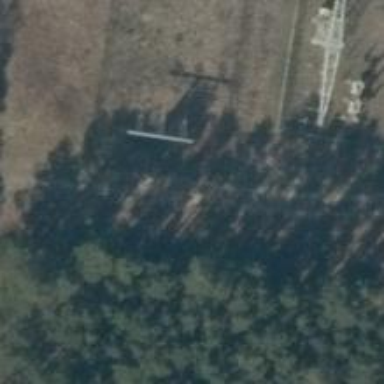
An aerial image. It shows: Power pole.